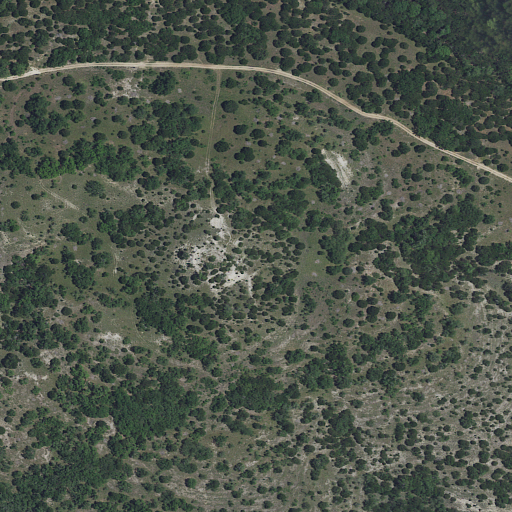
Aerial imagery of mountain in Texas named Chalk Knob containing shrub, evergreen forest, and deciduous forest